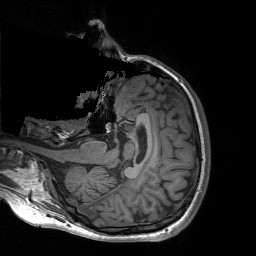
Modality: T1w
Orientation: axial